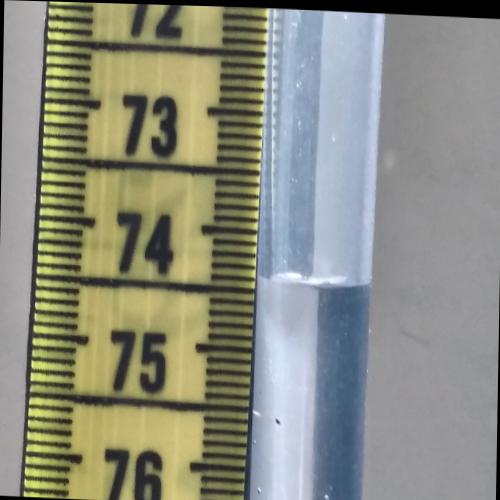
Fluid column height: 74.4 cm